Question: Consider the Following :
'''
daList = {{541, <PHONE>}, {550, 0.298352}, {560, 0.72619}, {570,0.734982},
{580, 1.46149}, {590, 2.31119}, {600, 3.31509}}
'''
Each sublist represent an {x,y} coordinate.
I need to find the x value for which the Y is equal to 1. Roughly 575 with the eye.
'''
ListPlot[daList,
Joined -> True,
Epilog ->{Thick, Line[{{0, 1}, {600, 1}}]}]
'''
+Help from PPT for the Red parts to illustrate the question :

Could interpolate till I find 1 but I want to know if there exist a function for this in Mathematica.
Either a computation. Find the X for which y = 1.
Or maybe a graphical one in which line intersection x coordinate is reported on the x-axis.
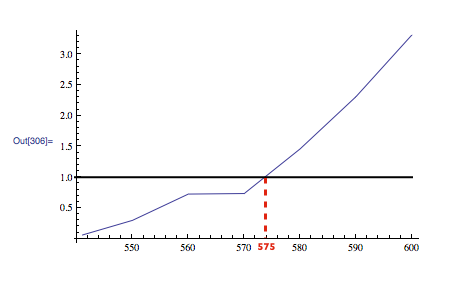
Answer: '''
f = Interpolation[daList];
r = FindRoot[Evaluate[f][x] - 1, {x, 570, 541, 600}]
Show[Plot[{f[x], 1}, {x, 541, 600}], Graphics@Line[{{x, 0}, {x, 1}}] /. r]
'''

With legend:
'''
f = Interpolation[daList];
r = FindRoot[Evaluate[f][x] - 1, {x, 570, 541, 600}]
Show[Plot[{f[x], 1}, {x, 541, 600}, PlotRangePadding -> 1, Frame -> True,
Axes -> False,
Epilog -> Inset[Framed[Style[x /. r, Medium, Bold, Red],
Background -> LightYellow],
{x, 0} /. r]],
Graphics[Line[{{x, -1}, {x, 1}}] /. r]]
'''